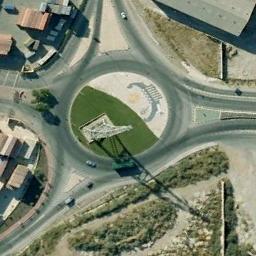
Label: roundabout